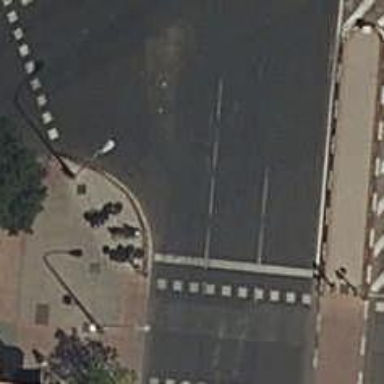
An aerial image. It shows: Road with traffic signals at crossing.